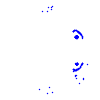
Particle: pion